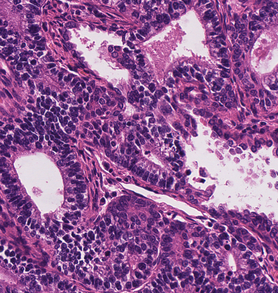
Tumor epithelial tissue: yes
Tumor-associated stroma tissue: yes
Normal tissue: no